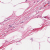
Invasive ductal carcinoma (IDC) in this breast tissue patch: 0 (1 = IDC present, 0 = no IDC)